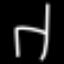
Label: chair